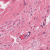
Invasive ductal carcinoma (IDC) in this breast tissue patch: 0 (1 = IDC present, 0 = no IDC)